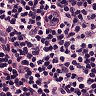
Metastatic tissue present: no